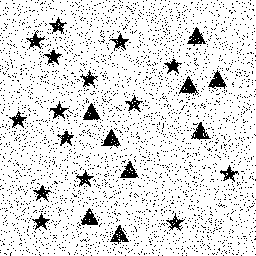
Squares: 0
Triangles: 9
Stars: 15
Total shapes: 24